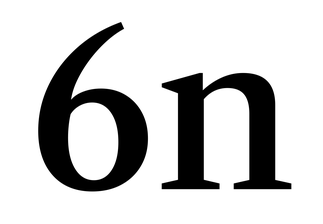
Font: LibreCaslonText_Medium